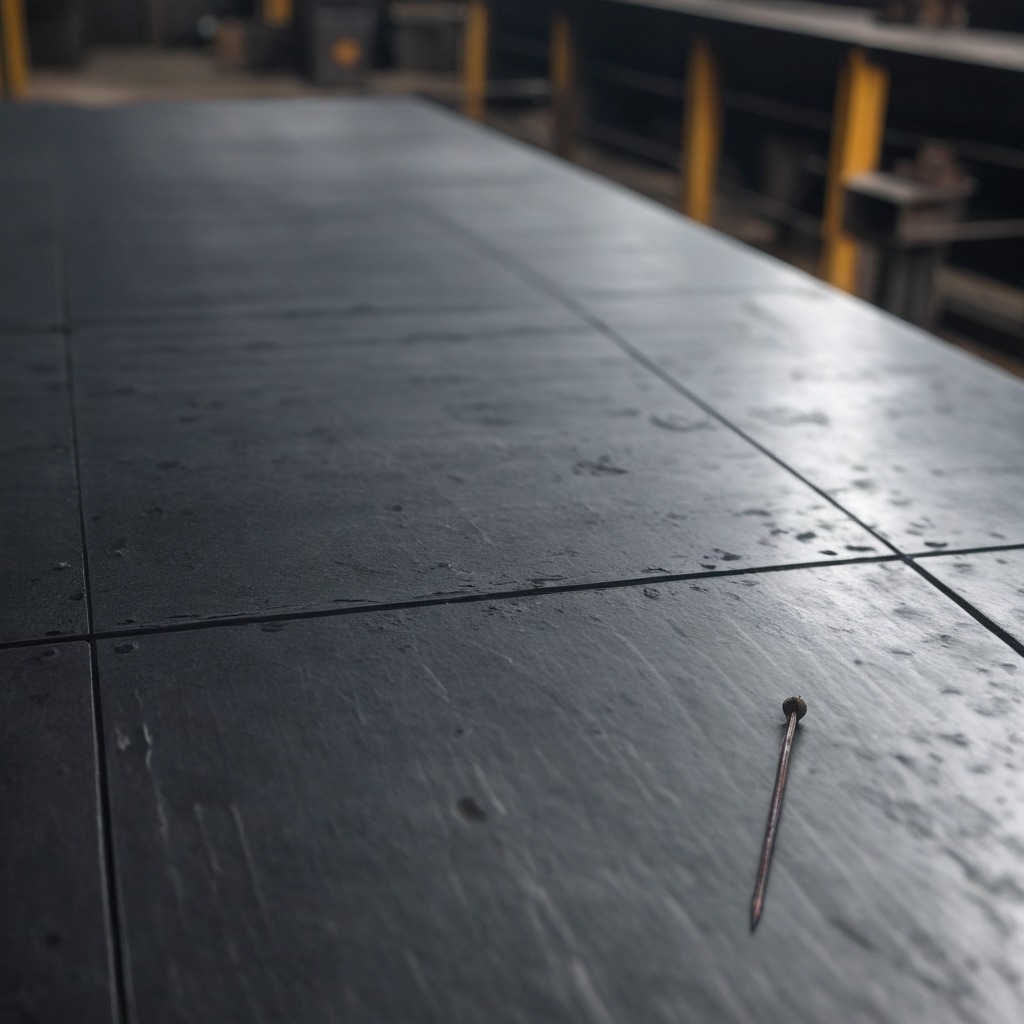
A nail is lying on the cold steel table in a mining workshop.